Interaction volume radius: 10 \u00c5
Interaction volume height: 15 \u00c5
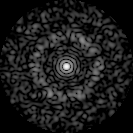
Disorder parameter: 0.8307